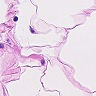
Metastatic tissue present: no